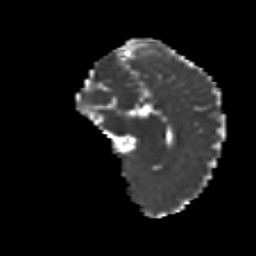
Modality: MD
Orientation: sagittal
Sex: female
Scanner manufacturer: siemens
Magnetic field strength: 3 T
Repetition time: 5 s
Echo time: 0.071 s